Field crop: maize
Growth stage: 2
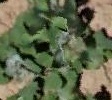
Species: chenopodium